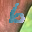
Label: 6